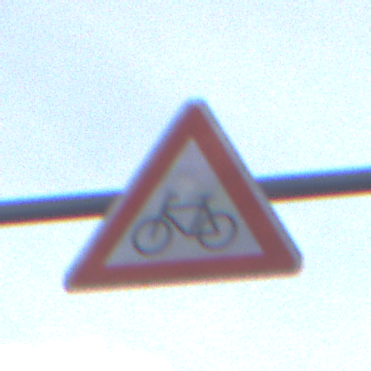
Verkehrszeichen: RadverkehrRechts
Umgebung: Outdoor, Nature
Tageszeit: MorningAfternoon
Wetter: PartlyCloudy
Licht: Natural
Jahreszeit: NotSpecified
Kontrast: HighContrast